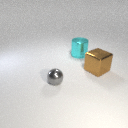
small gray metal sphere to the left of large brown metal cube